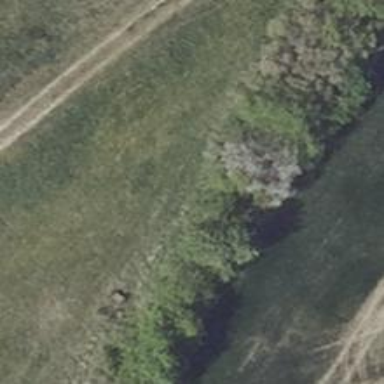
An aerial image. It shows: Row of deciduous broadleaved trees.